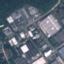
Label: Industrial